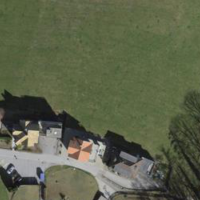
EUNIS habitat code: 55
Species observed at this site:
Allium ursinum